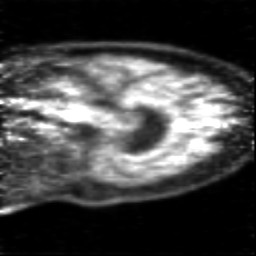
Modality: PET
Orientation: sagittal
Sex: male
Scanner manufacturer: siemens